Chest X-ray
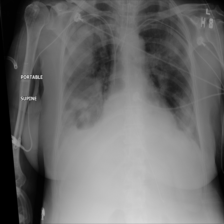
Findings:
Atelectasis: negative
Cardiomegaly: negative
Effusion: negative
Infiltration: negative
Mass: negative
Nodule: negative
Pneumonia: negative
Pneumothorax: negative
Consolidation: negative
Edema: negative
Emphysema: negative
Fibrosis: negative
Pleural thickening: negative
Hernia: negative